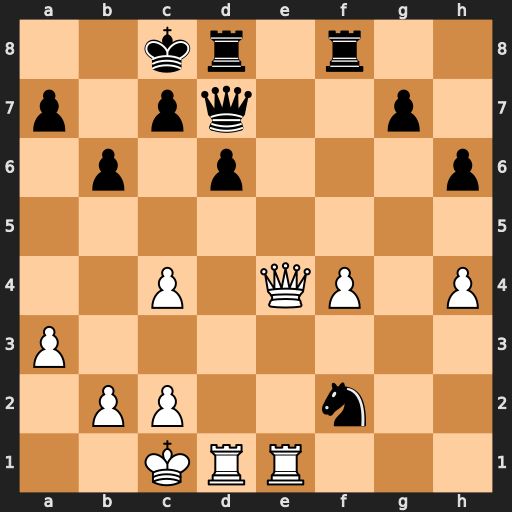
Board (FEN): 2kr1r2/p1pq2p1/1p1p3p/8/2P1QP1P/P7/1PP2n2/2KRR3
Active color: w
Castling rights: -
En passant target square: -
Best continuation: Qa8#